Question: At run-time application successfully files at project's root. All works fine when executing project in IntelliJ but when built jar artifact by IntelliJ executed in Windows environment it has troubles locating/reading files although they reside in root of jar file. How to fix it?
I am using Jersey framework. I read file from root path like that:
'''
package example;
import javax.ws.rs.GET;
import javax.ws.rs.Path;
import javax.ws.rs.Produces;
import java.io.BufferedReader;
import java.io.FileReader;
import java.io.IOException;
@Path("/monitor")
public class MonitoringPage {
@GET
@Produces("text/html")
public String getMonitoringPage() throws IOException {
String page, line;
page = "";
BufferedReader br = new BufferedReader(new FileReader("MonitoringPage.htm"));
while((line = br.readLine()) != null){
page += line + "
";
}
br.close();
return page;
}
}
'''
My jar has MonitoringPage.htm in it's root but it cannot find it for some strange reason.
I am running jar with bat script:
'''
java -jar "Rs.jar"
'''
.
'''
JAVA_HOME=C:\Program Files\Java\jdk1.7.0_51
Path=.......**C:\Program Files\Java\jdk1.7.0_51in**
'''

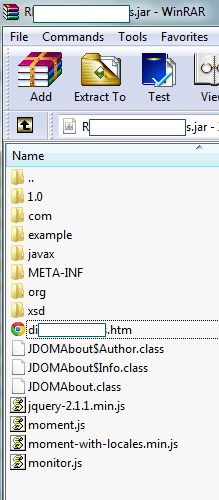
Answer: Don't read it as a file from the file system (as is what happens when you use 'File', 'FileReader' or many of its 'FileXxx' variants). Once you package the jar, the file will no long be in the system file location you are expecting
Instead read it as a resource via an 'URL'. You can use:
- 'MonitoringPage.class.getResourceAsStream("/MonitoringPage.htm")''InputStream'
From that 'InputStream' you can just do something like
'''
InputStream is = MonitoringPage.class.getResourceAsStream("/MonitoringPage.htm");
BufferedReader reader = new BufferedReader(new InputStreamReader(is));
'''
Note: this is all assuming you have the file at the root of the classpath (which it looks like from your image). The '/' in the front of the path will bring the search to the root of the classpath. So just use the path to the file that's relative to the root